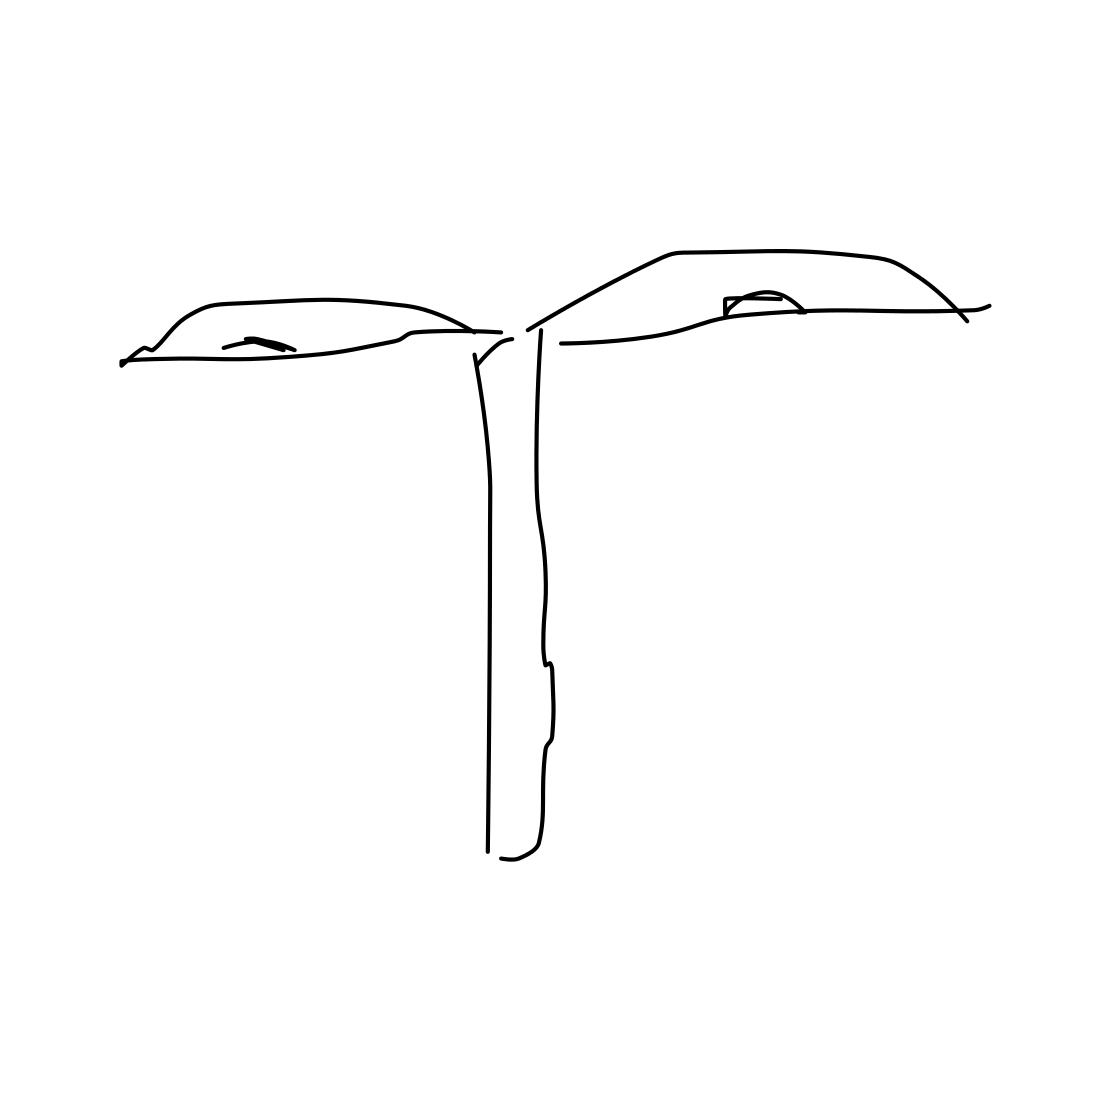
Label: streetlight